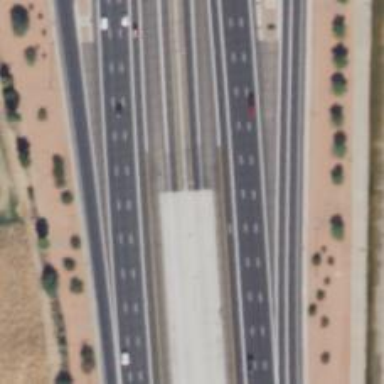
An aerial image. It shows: Motorway link.